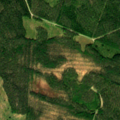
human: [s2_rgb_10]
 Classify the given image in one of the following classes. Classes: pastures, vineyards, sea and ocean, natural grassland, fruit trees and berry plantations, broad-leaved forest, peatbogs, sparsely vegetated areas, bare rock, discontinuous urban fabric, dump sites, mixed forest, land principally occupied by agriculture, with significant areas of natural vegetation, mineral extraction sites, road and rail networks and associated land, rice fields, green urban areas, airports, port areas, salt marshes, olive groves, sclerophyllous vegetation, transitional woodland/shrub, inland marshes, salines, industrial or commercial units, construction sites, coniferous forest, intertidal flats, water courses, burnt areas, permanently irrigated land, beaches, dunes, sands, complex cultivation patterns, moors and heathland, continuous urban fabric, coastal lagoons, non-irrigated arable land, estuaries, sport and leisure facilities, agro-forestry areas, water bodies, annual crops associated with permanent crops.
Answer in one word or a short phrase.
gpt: coniferous forest, mixed forest